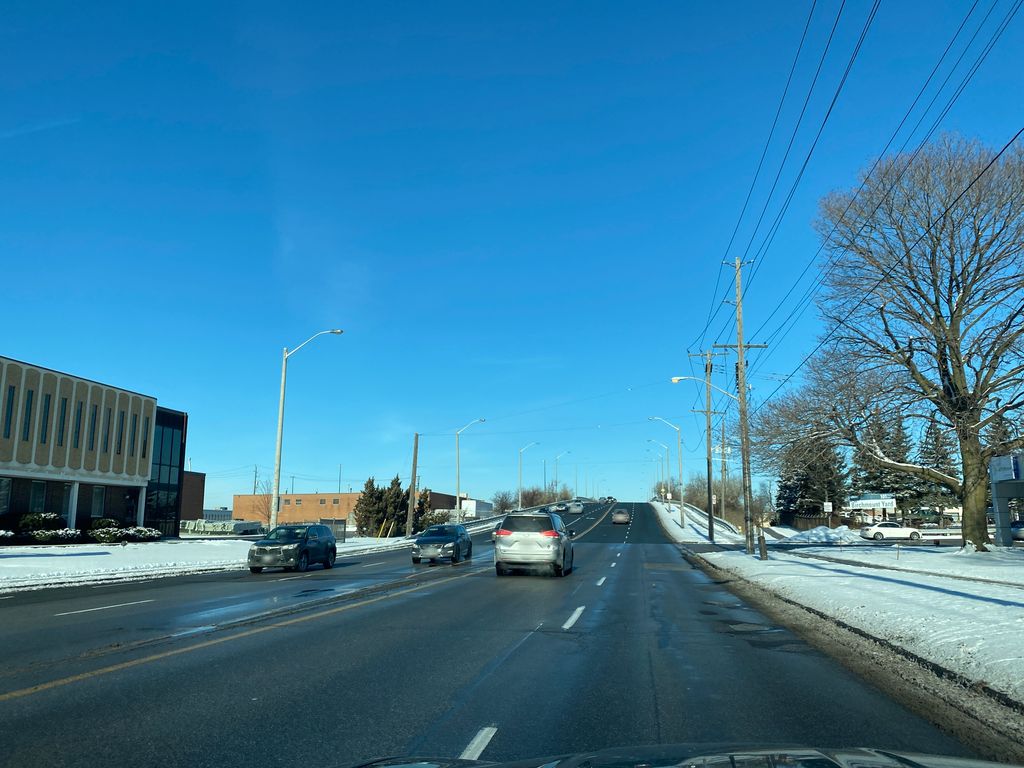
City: toronto